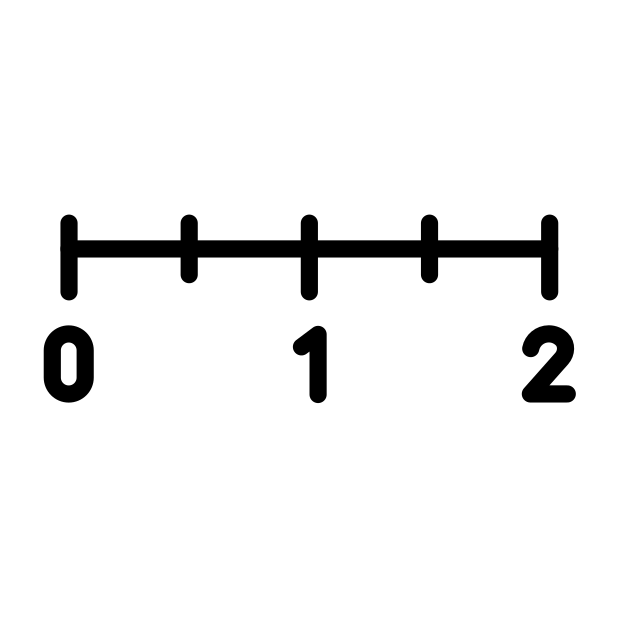
scale